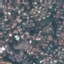
Label: Residential